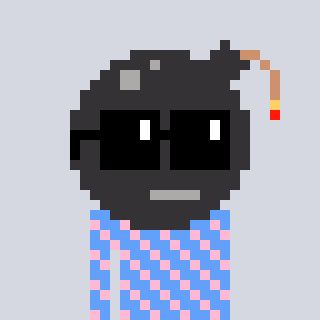
a pixel art character with square black sunglasses, a bomb-shaped head and a blue-colored body on a cool background